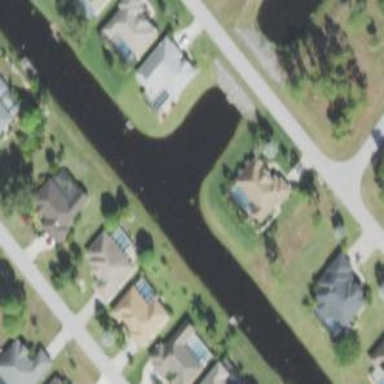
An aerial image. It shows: Canal.